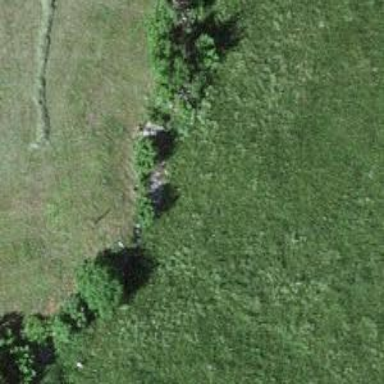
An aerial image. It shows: Dry stone wall barrier.